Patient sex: M
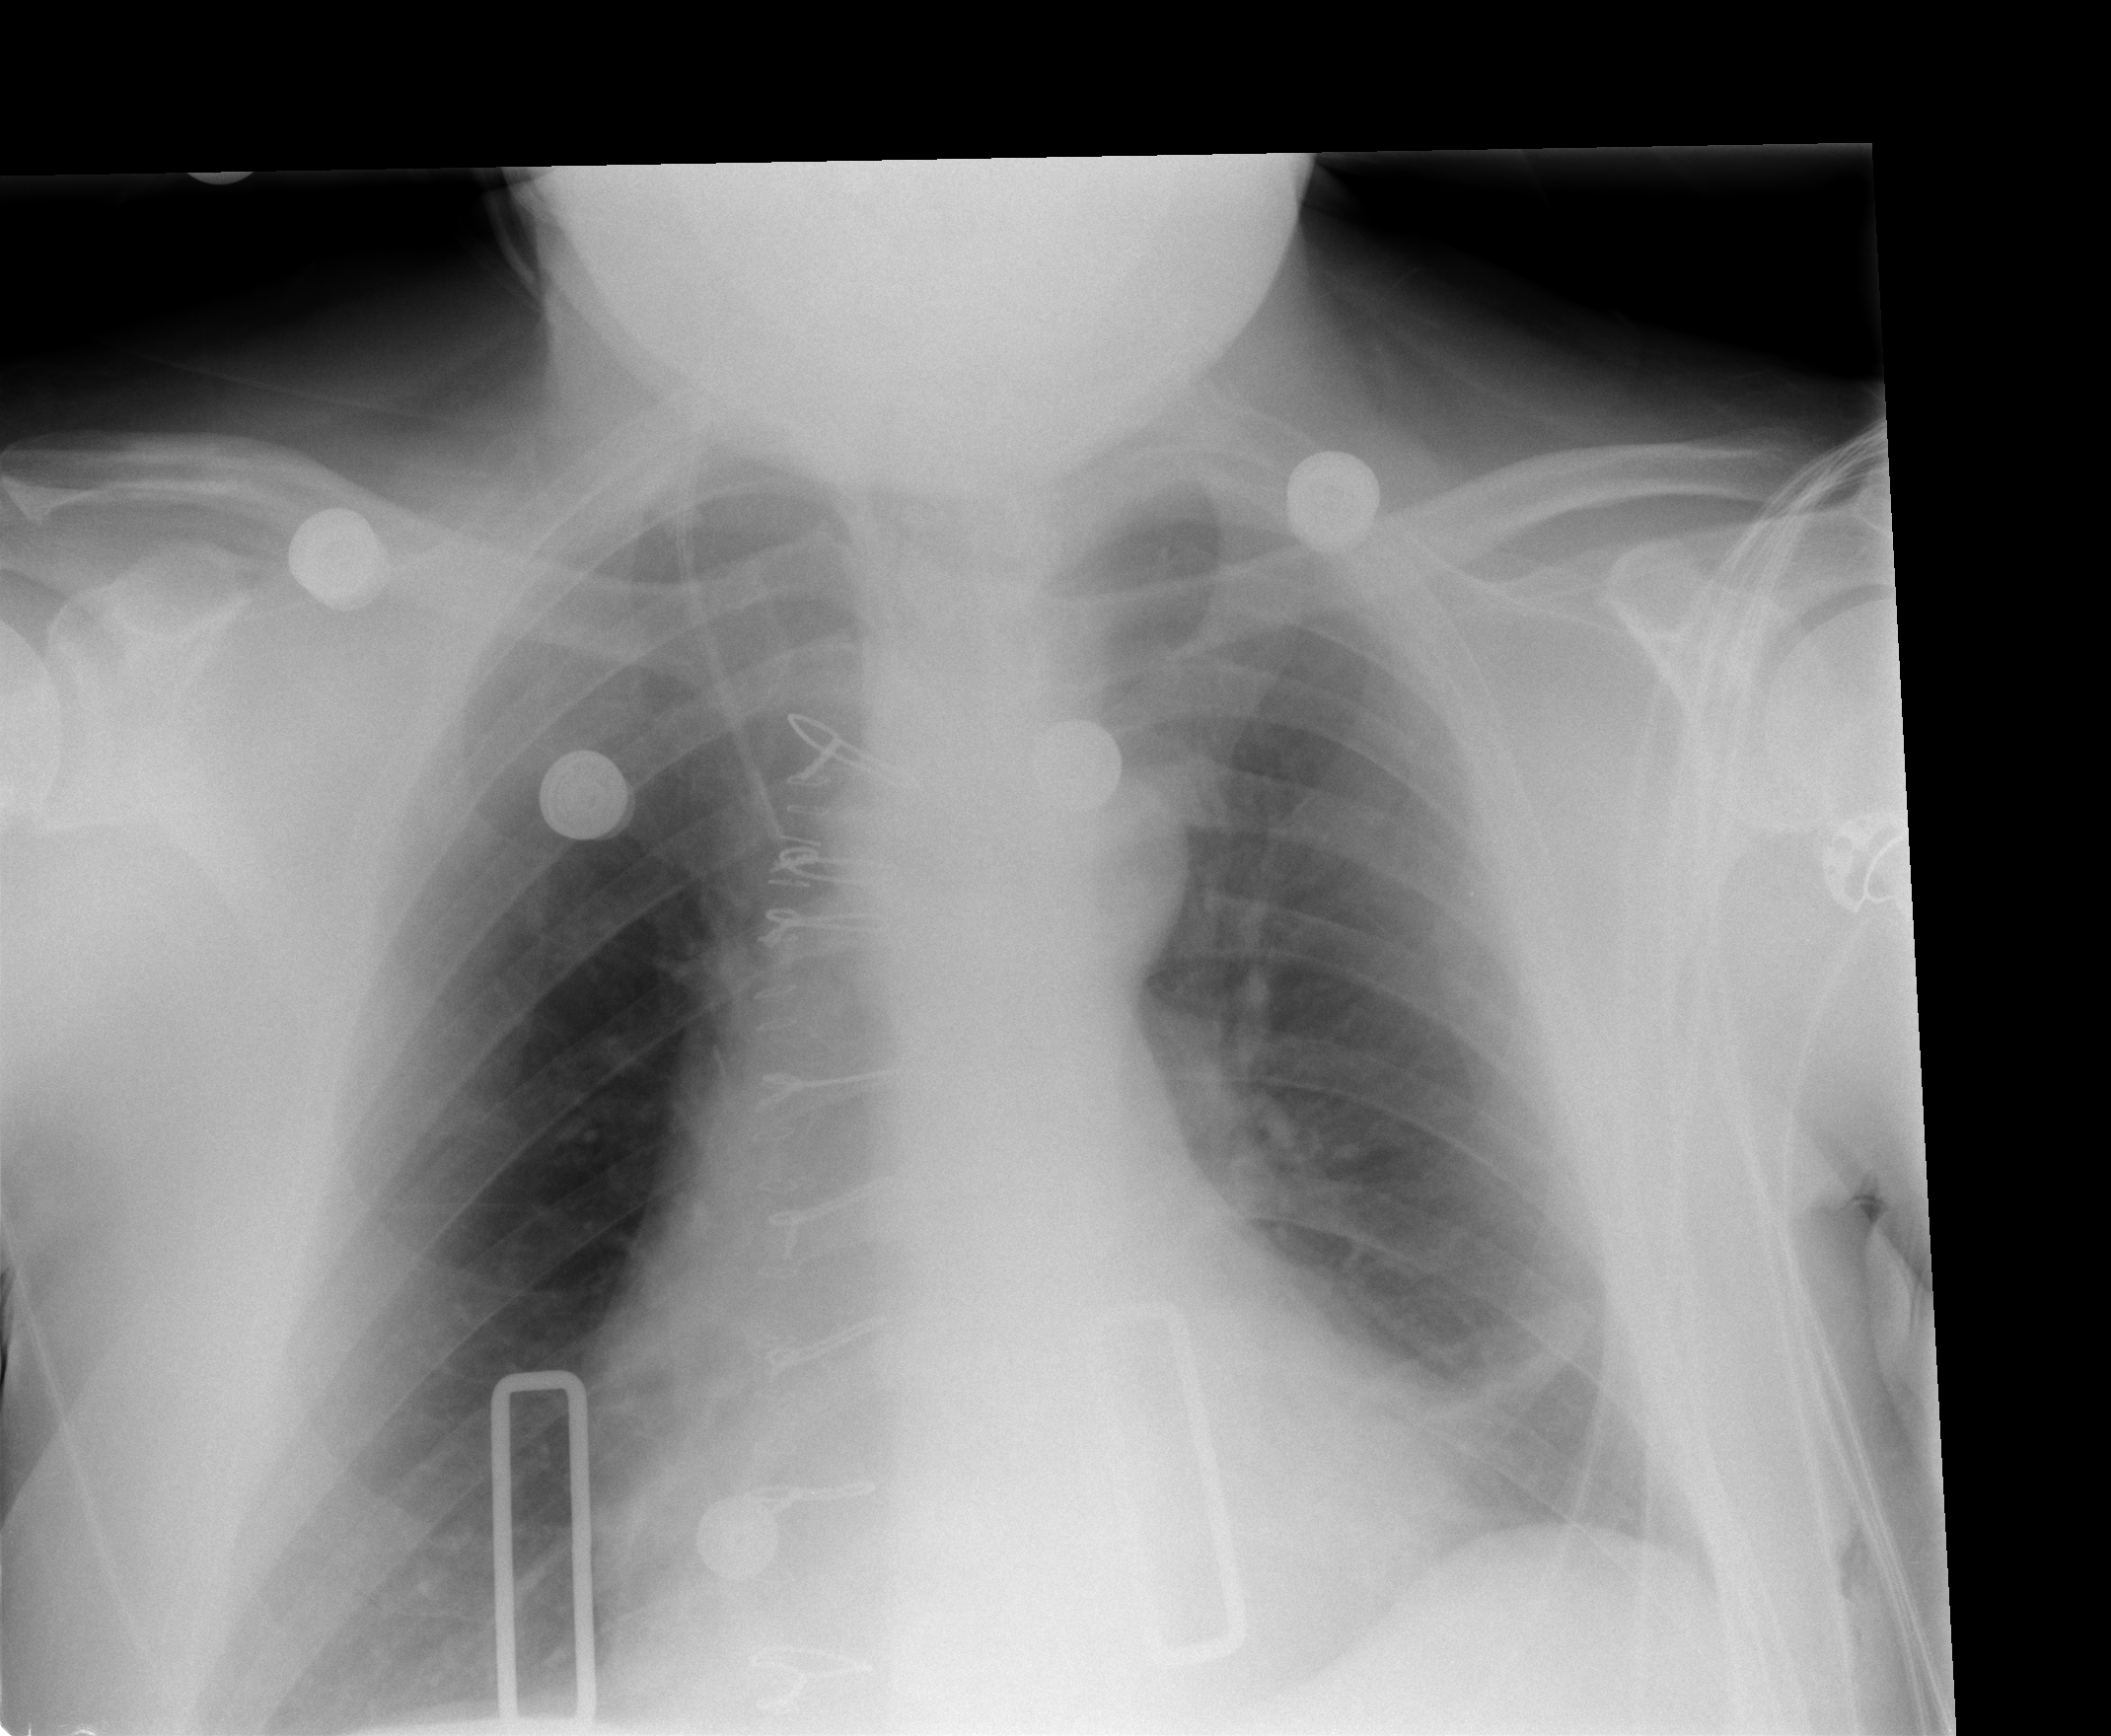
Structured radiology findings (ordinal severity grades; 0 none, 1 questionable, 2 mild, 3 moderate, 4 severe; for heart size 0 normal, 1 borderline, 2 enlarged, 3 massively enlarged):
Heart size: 2
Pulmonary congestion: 1
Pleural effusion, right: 1
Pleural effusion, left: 1
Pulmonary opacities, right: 0
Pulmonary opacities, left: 2
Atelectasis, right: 2
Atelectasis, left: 0